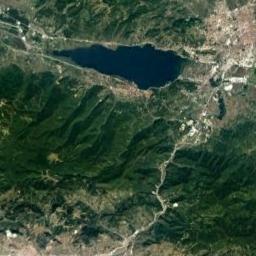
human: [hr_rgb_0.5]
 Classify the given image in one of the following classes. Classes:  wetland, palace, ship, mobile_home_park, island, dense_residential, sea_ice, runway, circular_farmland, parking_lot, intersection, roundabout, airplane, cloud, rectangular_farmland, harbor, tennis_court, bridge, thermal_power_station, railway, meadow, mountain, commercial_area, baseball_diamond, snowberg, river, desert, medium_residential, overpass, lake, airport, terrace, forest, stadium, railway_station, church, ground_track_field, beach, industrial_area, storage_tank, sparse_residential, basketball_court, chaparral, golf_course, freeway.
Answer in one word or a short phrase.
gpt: lake